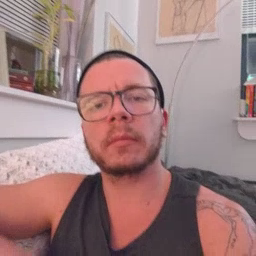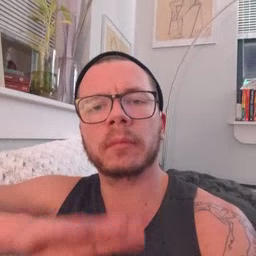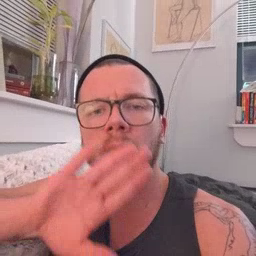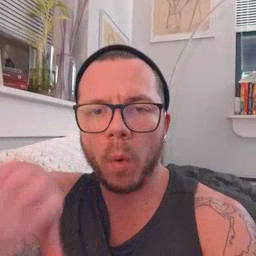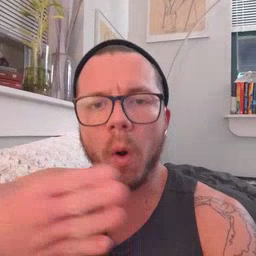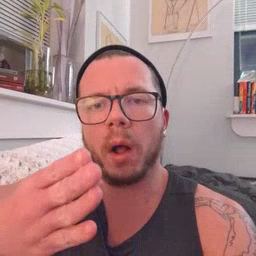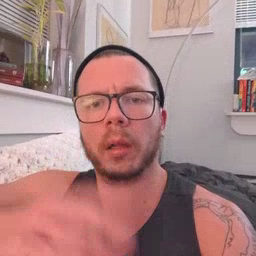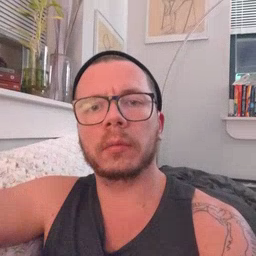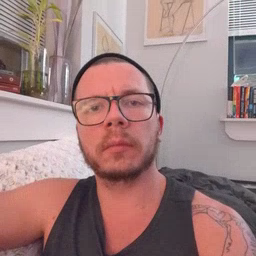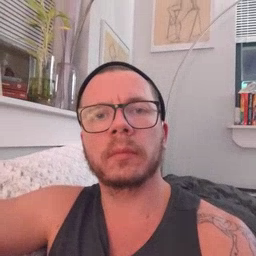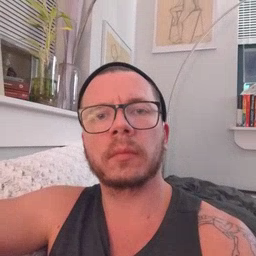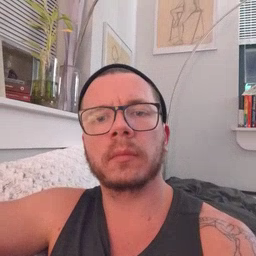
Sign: all